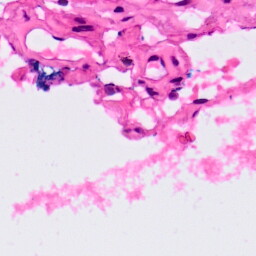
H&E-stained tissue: Lung